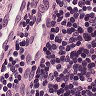
Metastatic tissue present: no